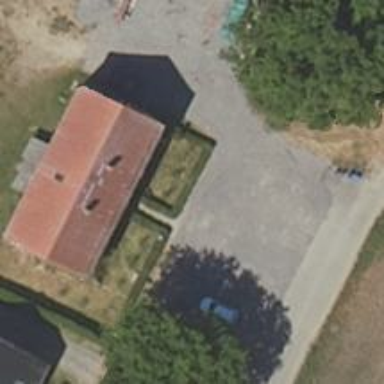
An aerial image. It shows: Driveway with gravel surface.